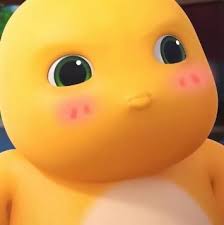
Label: nailong